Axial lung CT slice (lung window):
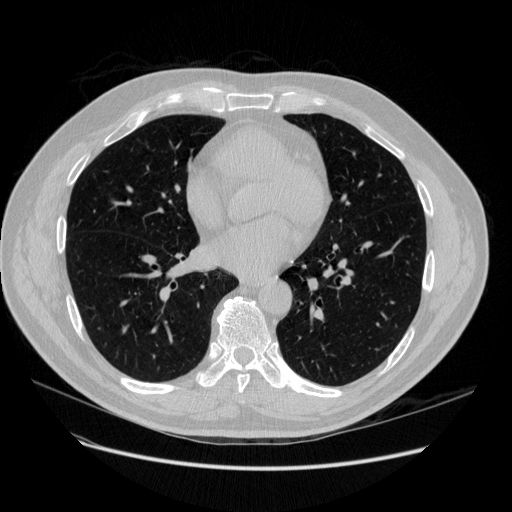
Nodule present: no